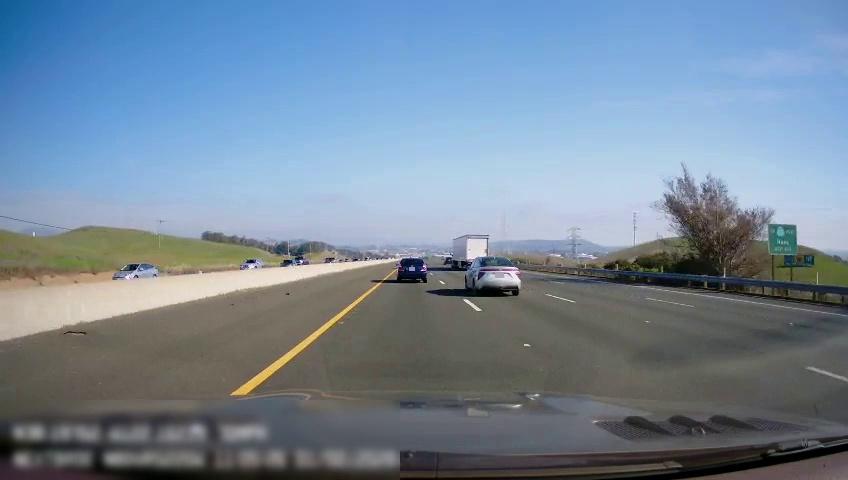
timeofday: Day
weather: Sunny
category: Drivable Space
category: Vehicles | Other LV
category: Vehicles | Car
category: Vehicles | Car
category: Vehicles | SUV
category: Vehicles | Car
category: Vehicles | Truck
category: Lanes | Current Lane
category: Lanes | Current Lane
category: Lanes | Alternate Lane
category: Lanes | Alternate Lane
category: Lanes | Alternate Lane
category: Traffic | Signs